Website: lowes
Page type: customer-info-address
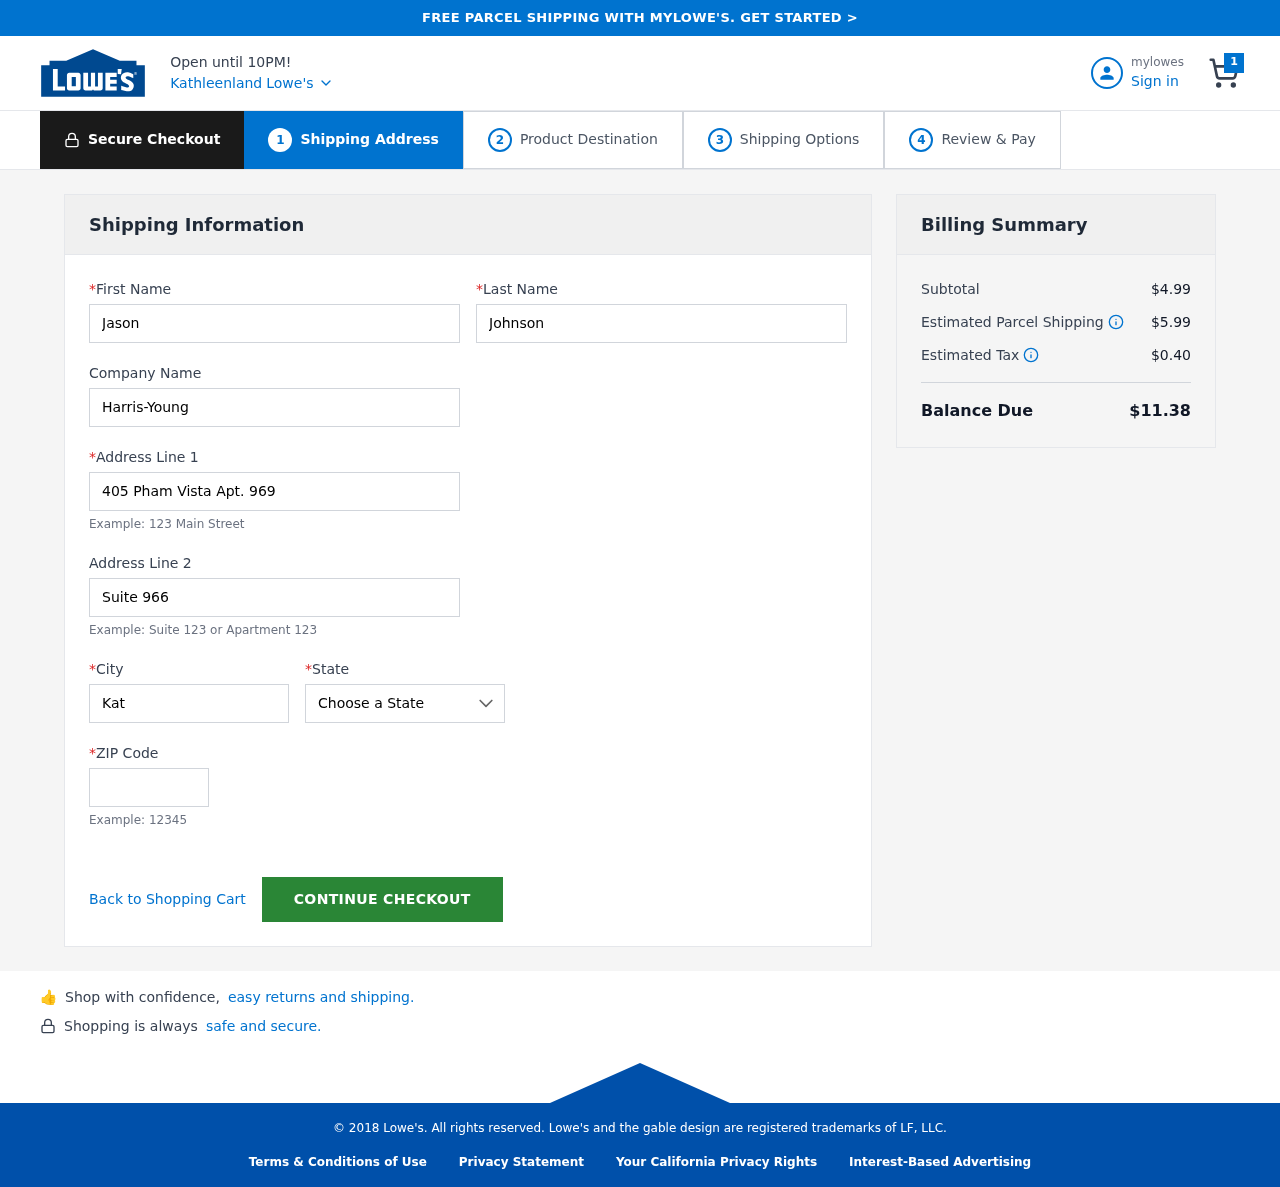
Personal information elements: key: PII_CITY
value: Kathleenland
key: PII_COMPANY
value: Harris-Young
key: PII_FIRSTNAME
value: Jason
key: PII_LASTNAME
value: Johnson
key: PII_POSTCODE
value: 06169
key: PII_STATE
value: Arkansas
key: PII_STREET
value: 405 Pham Vista Apt. 969
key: PII_STREET2
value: Suite 966
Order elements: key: ORDER_NUM_ITEMS
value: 1
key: ORDER_SUBTOTAL
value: $4.99
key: ORDER_SHIPPING_COST
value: $5.99
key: ORDER_TAX
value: $0.40
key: ORDER_TOTAL
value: $11.38